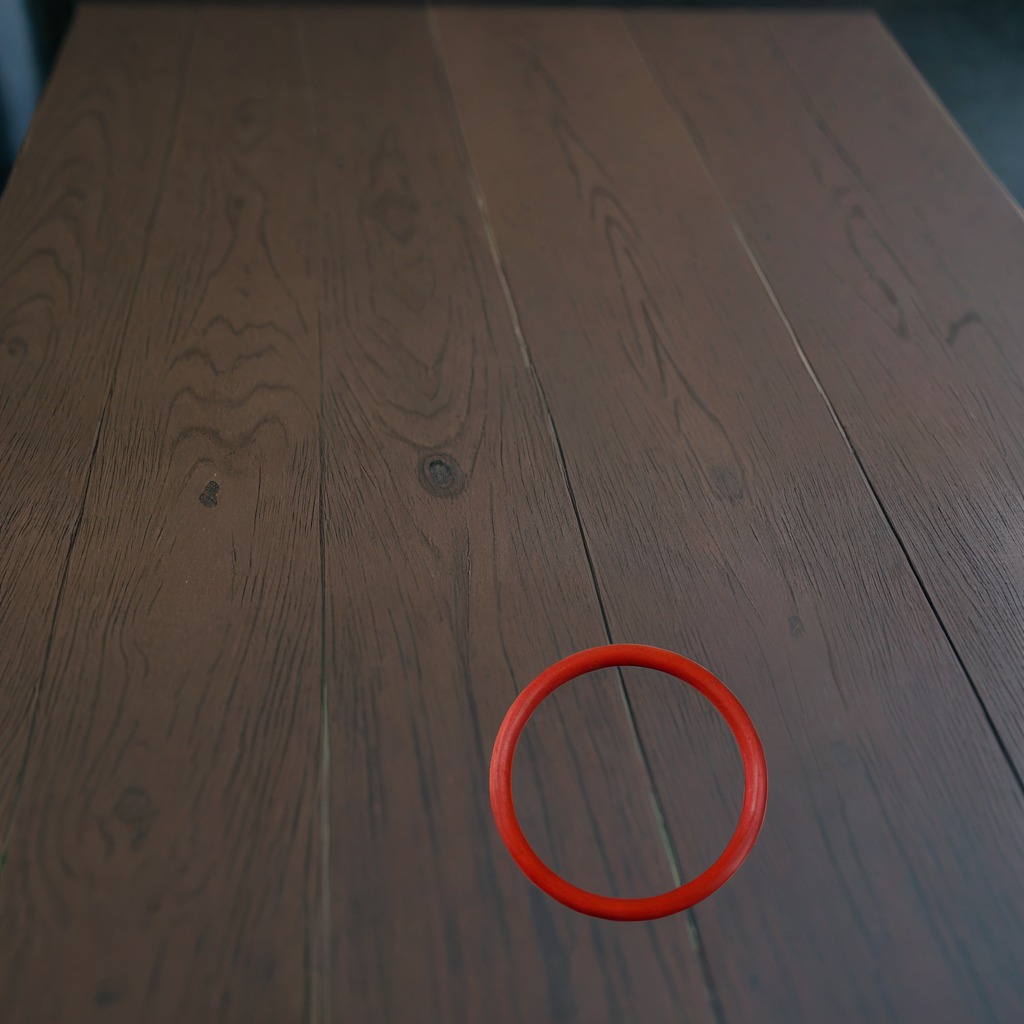
A rubber O-ring is lying on a table.